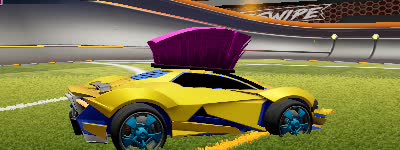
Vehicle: werewolf